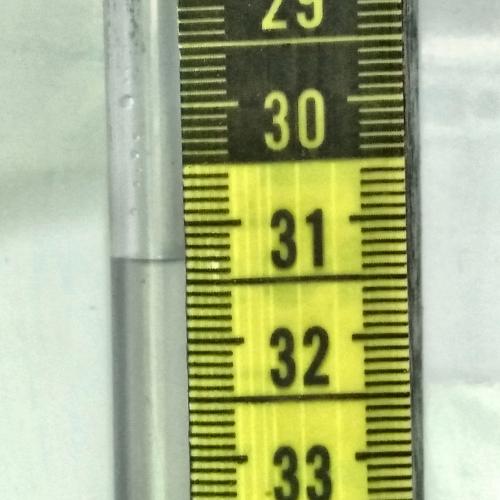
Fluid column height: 31.3 cm